Interaction volume radius: 5 \u00c5
Interaction volume height: 25 \u00c5
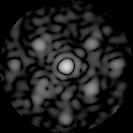
Disorder parameter: 0.5355